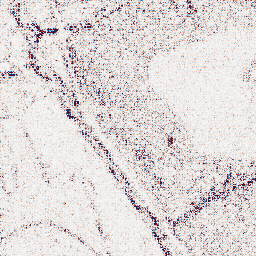
Category: wavelet
Decomposition family: wavelet_biorthogonal
Decomposition parameters: wavelet: bior5.5
level: 1
Upsampling method: lanczos
Upsampling parameters: scale: 2
Upsampling scale: 2